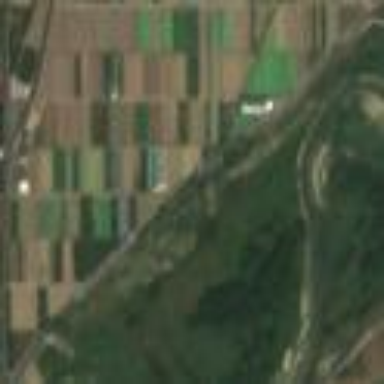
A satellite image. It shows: View of farmland.